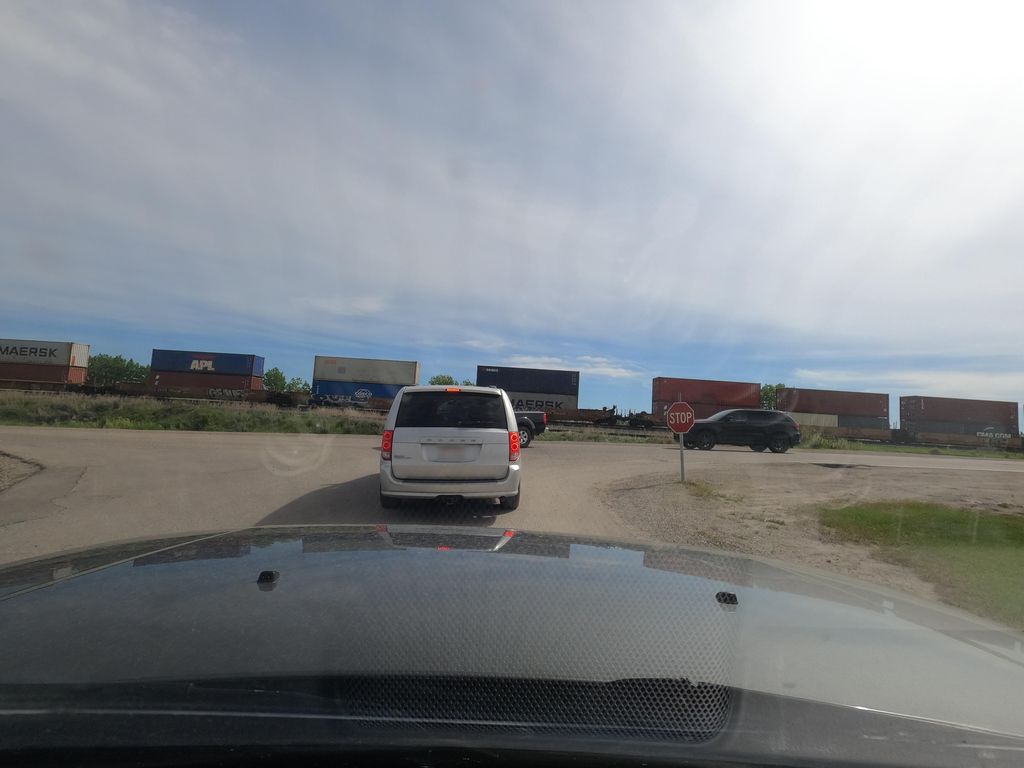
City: calgary